Brain MRI, t1w sequence, axial 2D slice.
Patient: age 43, sex F, weight 95 kg, height 1.95 m
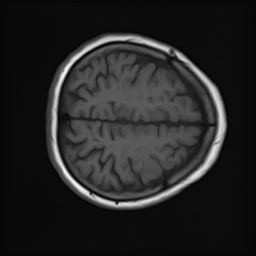